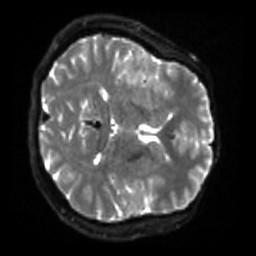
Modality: sbref
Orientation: axial
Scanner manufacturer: siemens
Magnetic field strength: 3 T
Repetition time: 4 s
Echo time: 0.0594 s